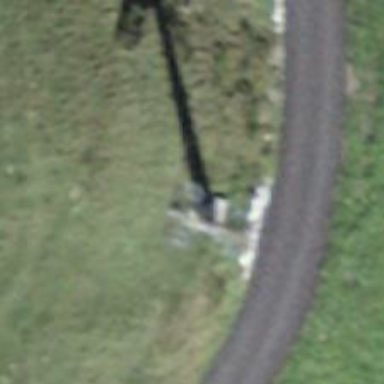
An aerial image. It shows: Pylon for aerialway.